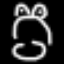
Label: frog